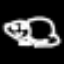
Label: frog